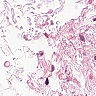
Metastatic tissue present: no